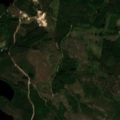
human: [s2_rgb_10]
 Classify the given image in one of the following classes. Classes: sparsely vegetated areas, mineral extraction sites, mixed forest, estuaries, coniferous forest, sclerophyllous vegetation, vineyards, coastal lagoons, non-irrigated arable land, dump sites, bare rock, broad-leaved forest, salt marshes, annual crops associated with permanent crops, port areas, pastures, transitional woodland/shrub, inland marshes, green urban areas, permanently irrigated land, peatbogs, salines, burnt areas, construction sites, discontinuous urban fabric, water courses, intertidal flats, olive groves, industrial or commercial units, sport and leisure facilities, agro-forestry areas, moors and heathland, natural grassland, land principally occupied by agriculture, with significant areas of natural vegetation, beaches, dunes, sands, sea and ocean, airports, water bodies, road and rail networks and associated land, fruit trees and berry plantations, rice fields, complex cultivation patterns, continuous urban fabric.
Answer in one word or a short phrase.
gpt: coniferous forest, mixed forest, transitional woodland/shrub, water bodies